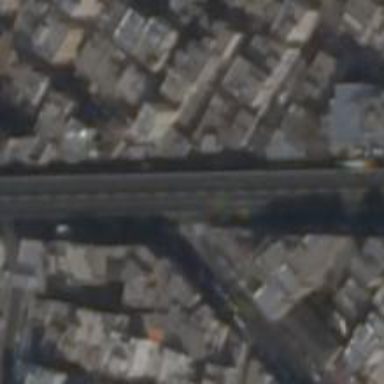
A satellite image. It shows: Primary highway bridge.